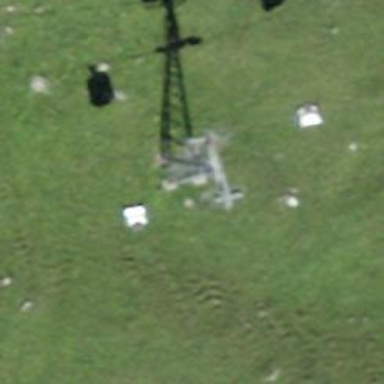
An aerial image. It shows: Pylon used for aerialway.